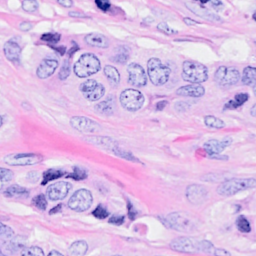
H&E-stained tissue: Breast